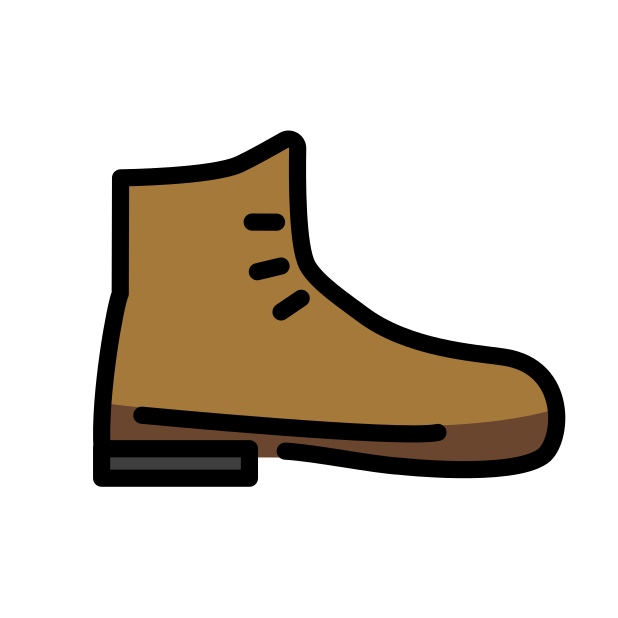
Emoji: 🥾
Name: hiking boot
Unicode: 0x1f97e